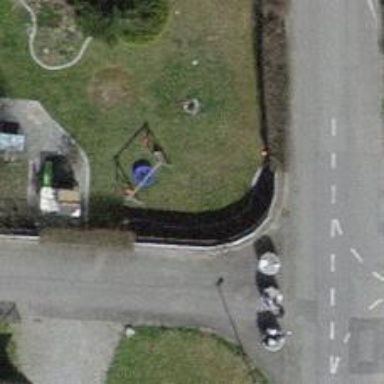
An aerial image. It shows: Hedge acting as barrier.